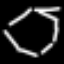
Label: octagon